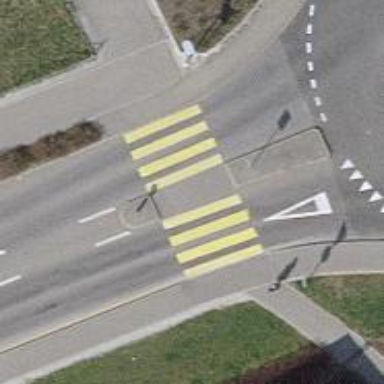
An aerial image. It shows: Uncontrolled zebra crossing with visible markings on the road.